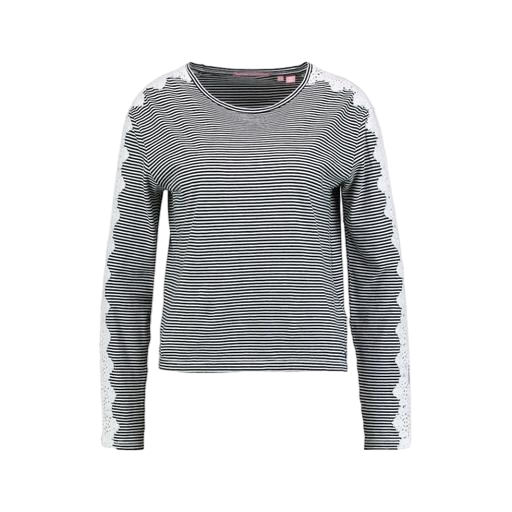
black striped long-sleeve t-shirt, black and white long sleeved shirt, longsleeve t-shirt, white background